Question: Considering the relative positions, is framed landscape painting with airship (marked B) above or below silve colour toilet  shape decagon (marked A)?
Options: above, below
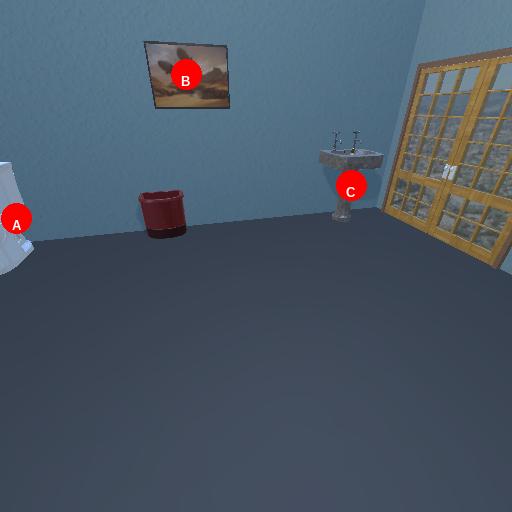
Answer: above